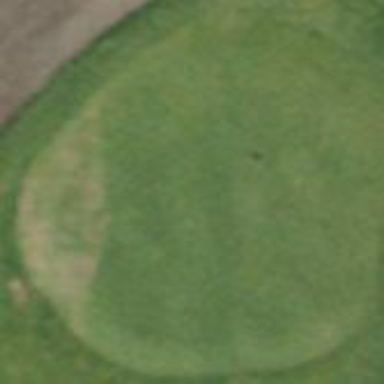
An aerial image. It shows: Picturesque green golfing area with grass land use.